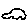
Label: car